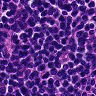
Metastatic tissue present: no